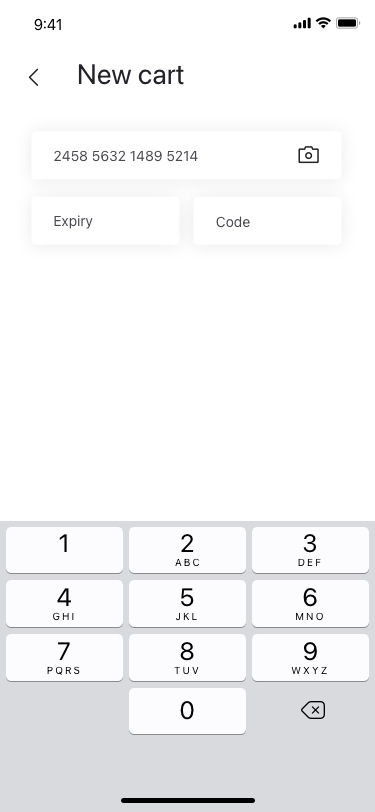
Text in this UI design:
Expiry
Code
2458 5632 1489 5214
New cart